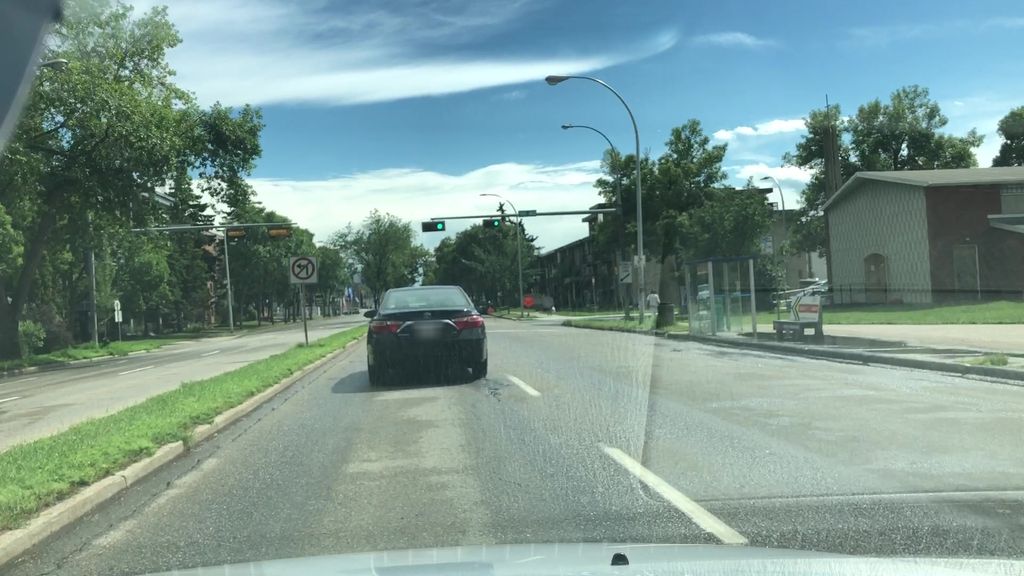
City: edmonton